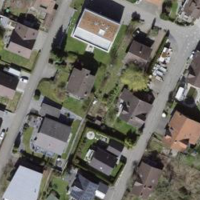
EUNIS habitat code: 54
Species observed at this site:
Chelidonium majus